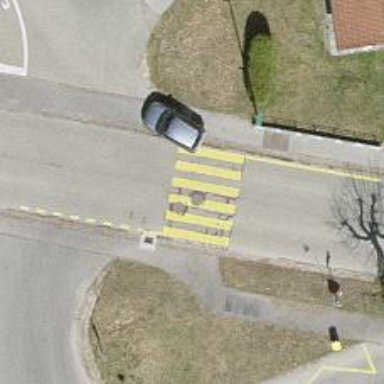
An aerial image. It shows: Asphalt footway with marked crossing.